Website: ulta-beauty
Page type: account-selection
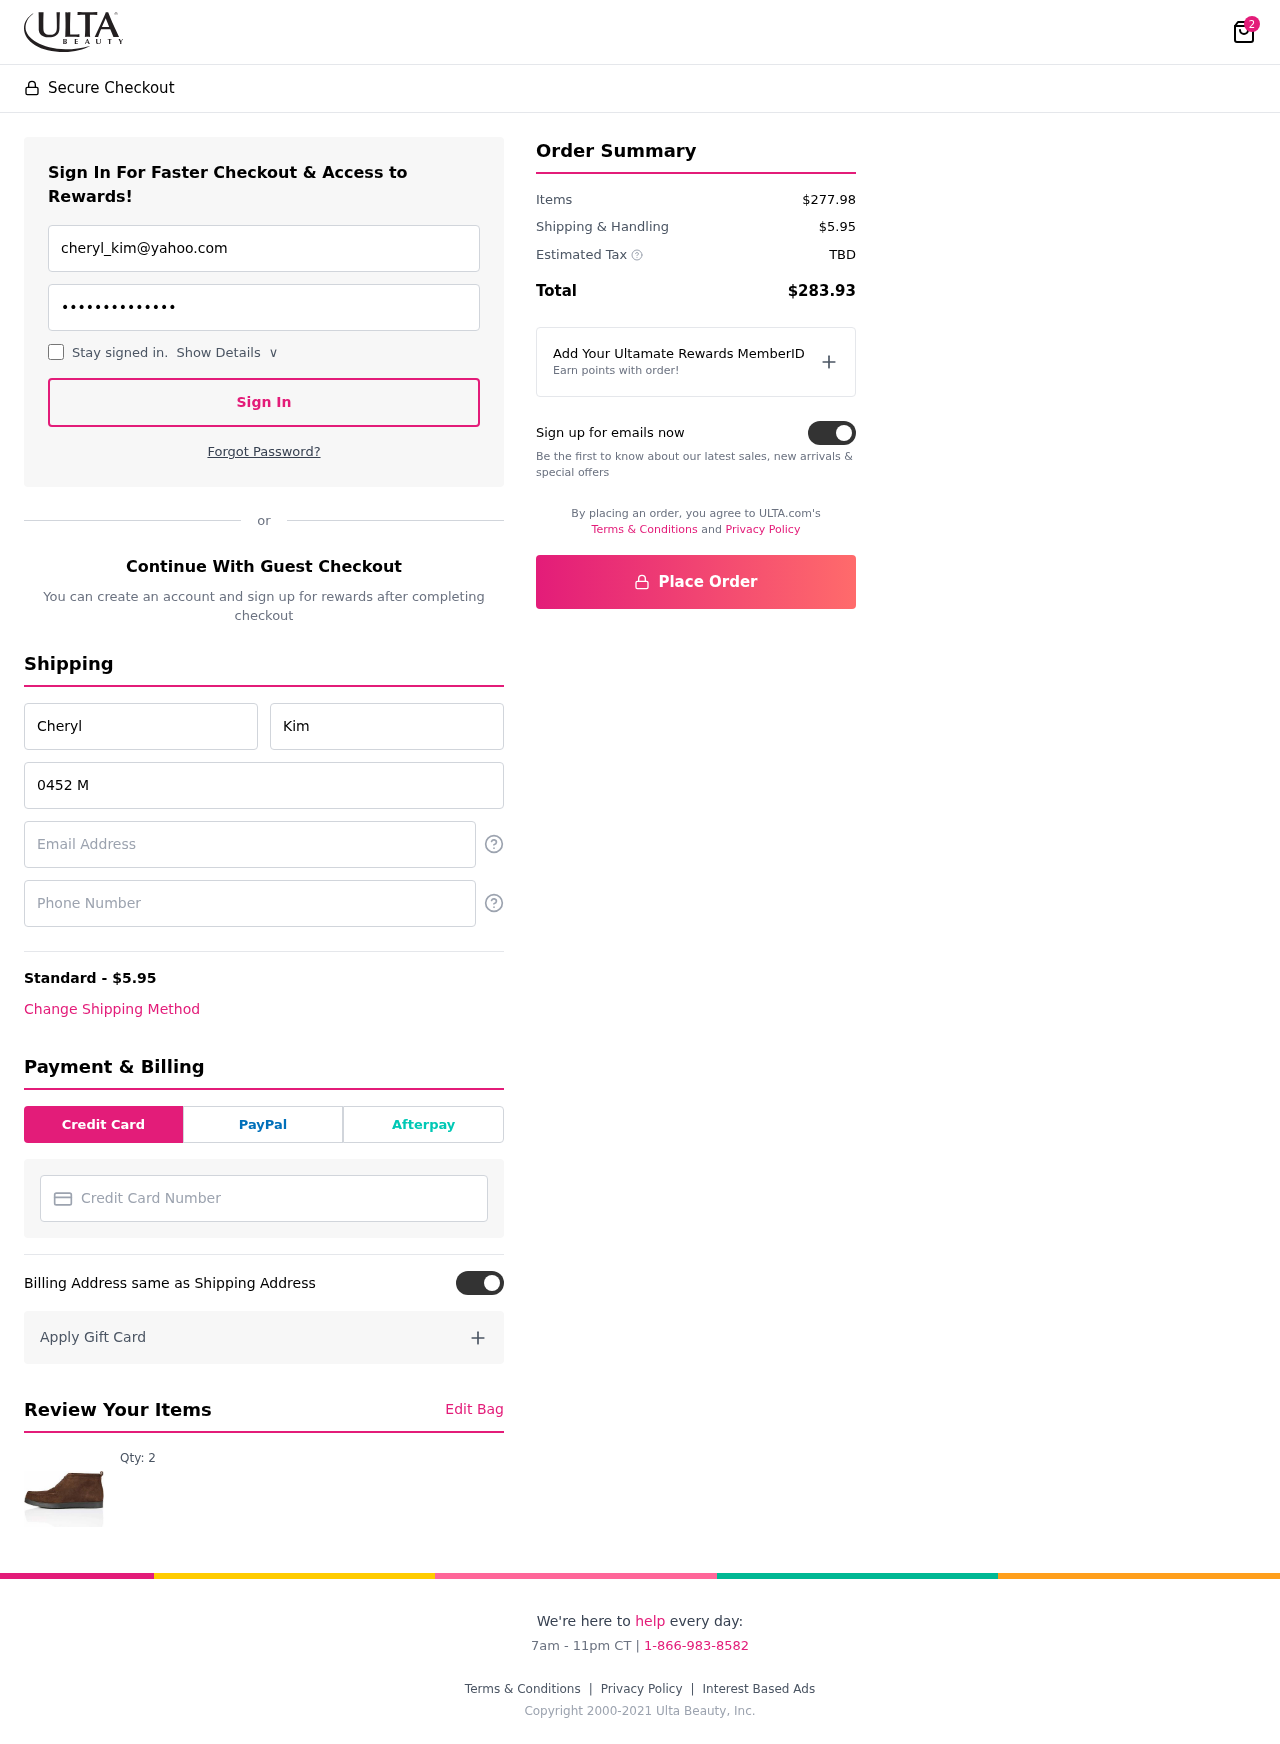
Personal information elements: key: PII_CARD_NUMBER
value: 6011 3867 6784 4647
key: PII_EMAIL
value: cheryl_kim@yahoo.com
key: PII_EMAIL2
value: cheryl_kim@yahoo.com
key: PII_FIRSTNAME
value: Cheryl
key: PII_LASTNAME
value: Kim
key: PII_PHONE
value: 2262109214
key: PII_STREET
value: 0452 Martinez Flats
Product elements: key: PRODUCT1_QUANTITY
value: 2
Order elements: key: ORDER_NUM_ITEMS
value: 2
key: ORDER_SHIPPING_COST
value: $5.95
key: ORDER_SUBTOTAL
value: $277.98
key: ORDER_TAX
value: TBD
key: ORDER_TOTAL
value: $283.93